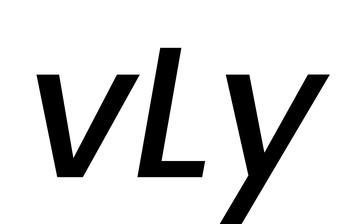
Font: Poppins-MediumItalic